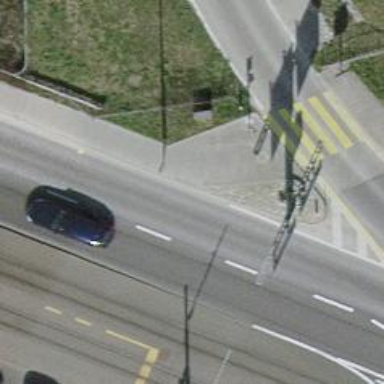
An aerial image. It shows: Kerb barrier.